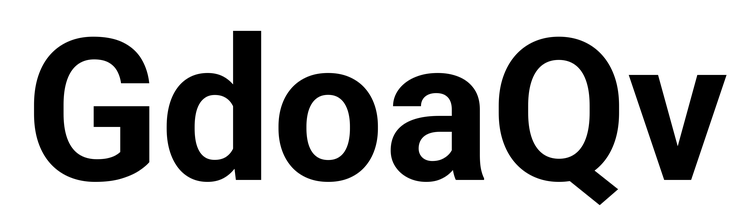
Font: Roboto_Bold